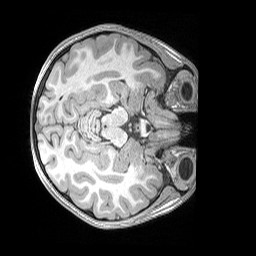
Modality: T1w
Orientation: axial
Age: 11
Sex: female
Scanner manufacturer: siemens
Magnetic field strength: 3 T
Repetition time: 2.53 s
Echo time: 0.00164 s